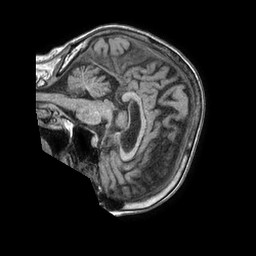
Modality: T1w
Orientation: sagittal
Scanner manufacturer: philips
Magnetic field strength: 1.5 T
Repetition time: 0.007993 s
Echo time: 0.003719 s